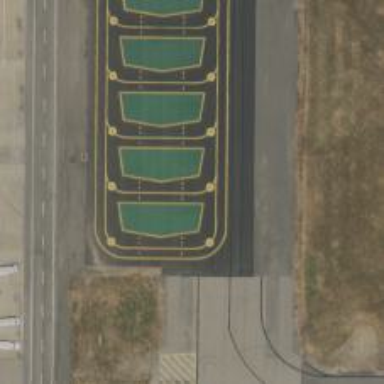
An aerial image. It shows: View of taxiway at the airport.